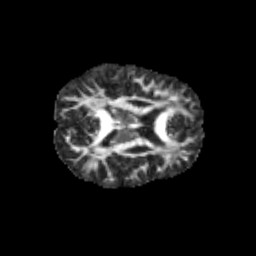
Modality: FA
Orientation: axial
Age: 9
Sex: female
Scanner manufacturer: siemens
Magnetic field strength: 3 T
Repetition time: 3.8 s
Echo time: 0.07 s